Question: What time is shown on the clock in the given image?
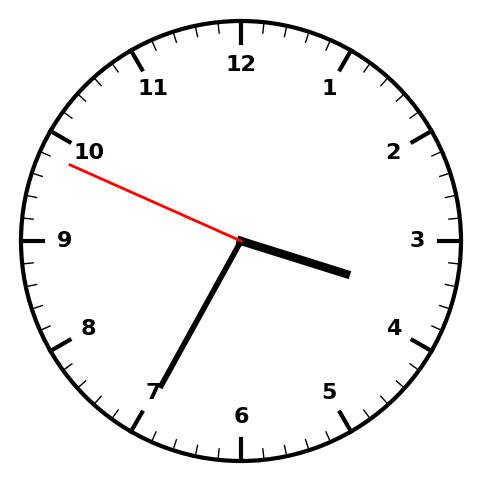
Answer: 03:34:49